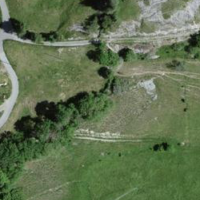
EUNIS habitat code: 24
Species observed at this site:
Corvus corax
Coenonympha pamphilus
Hipparchia semele